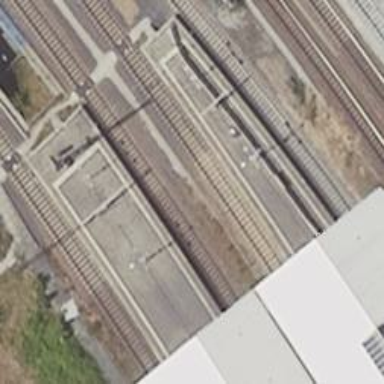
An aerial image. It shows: Railway track with contact line for electrification.